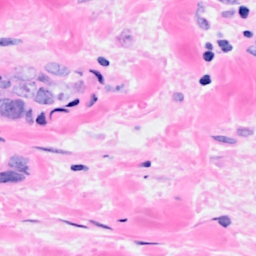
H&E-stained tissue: Breast